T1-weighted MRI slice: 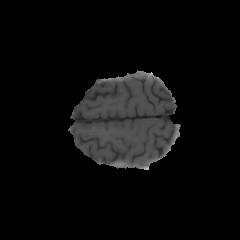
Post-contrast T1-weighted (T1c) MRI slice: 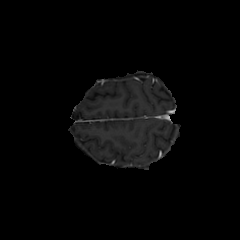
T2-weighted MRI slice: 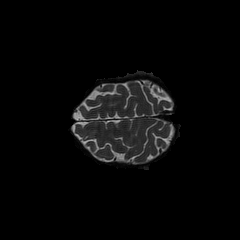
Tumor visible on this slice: no